Question: I have written some simple tests in Visual Studio 2012 using <URL> and every one of them passes as I would like to but as they pass in the command line one of them fail, namely the one that expects a file to be loaded from some location. Code:
'''
TEST(configTest, paramsTest) {
Config cfg;
ASSERT_TRUE(cfg.loadConfigFile("config100.txt"));
EXPECT_EQ (100, cfg.getBoardHeight());
EXPECT_EQ (100, cfg.getBoardWidth());
EXPECT_EQ (100, cfg.getGoldNumber());
EXPECT_EQ (100, cfg.getPlatinumNumber());
EXPECT_EQ (100, cfg.getWallsNumber());
}
'''
When I debug the test I get 100 in every field of 'cfg' (+ the test passes when I launch the application normally from VS) but when I use Visual Studio's Test Explorer then I have this :
I assume this is a problem with working directory but I know Project's working directory and I put the configs there, so I don't know where should I search for Test Explorer's working dir.
Can I adjust this somewhere ?

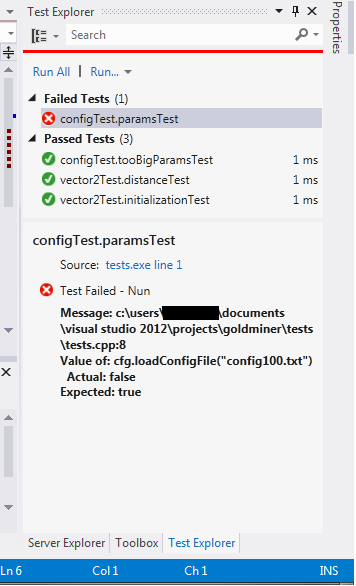
Answer: You should copy this file to your $(OutDir) using a post build event <URL>